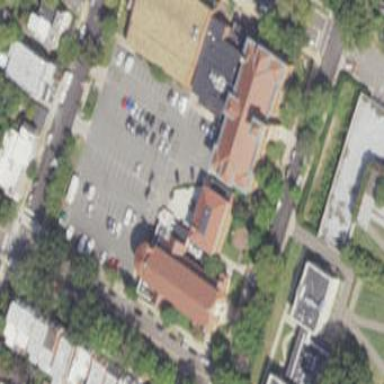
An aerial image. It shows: Building that serves as place of worship.